Question: I'm drawing some shapes (arc, lineTo, etc.) to a using 'requestAnimationFrame'. Nothing too fancy, but I'm noticing some occasional jerky animation. I profiled using the Timeline inspector in Chrome dev tools, and am seeing a large amount of idle time per frame, some of which drops the FPS below 60 (see screenshot). Is there a known cause or resolution for this?

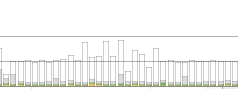
Answer: Drawing shapes to a canvas is apparently computationally expensive, and must fall under "activity that was not instrumented by DevTools." I solved my performance issue by first drawing shapes to an offscreen canvas cache, then using 'drawImage' to copy back to the main canvas.